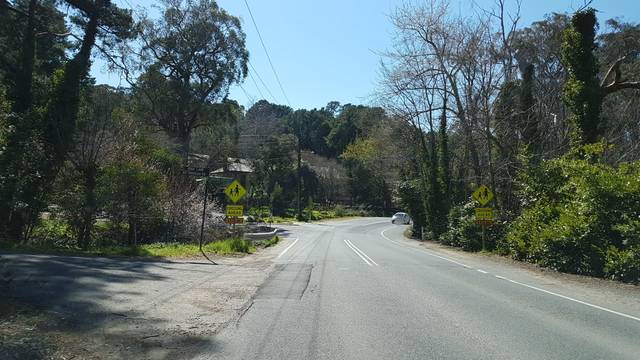
Region: Australia
Coordinates: -34.994, 138.712